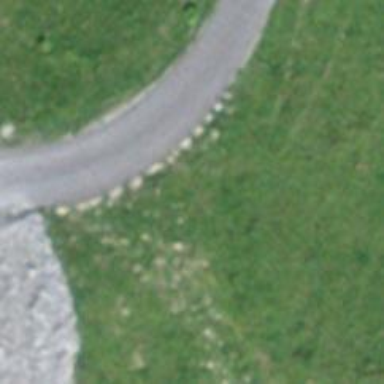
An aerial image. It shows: Well-maintained track road of grade 1.